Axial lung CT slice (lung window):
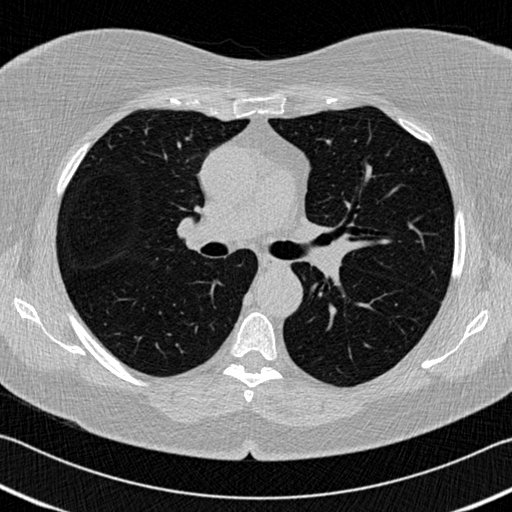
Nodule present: no